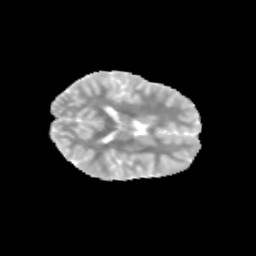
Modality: MD
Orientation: axial
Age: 10
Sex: female
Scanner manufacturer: siemens
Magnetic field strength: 3 T
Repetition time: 3.8 s
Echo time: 0.07 s